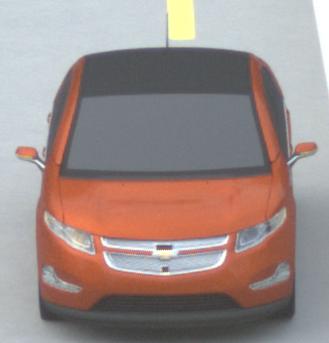
Make: Chevrolet
Model: Volt
Detailed model: Volt
Model produced from: 2011/11
Model produced until: 2014/08
Doors: 5
Color: orange
Road condition: dry road
Daytime: sunrise or sunset
Contrast: low contrast